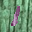
Label: 1